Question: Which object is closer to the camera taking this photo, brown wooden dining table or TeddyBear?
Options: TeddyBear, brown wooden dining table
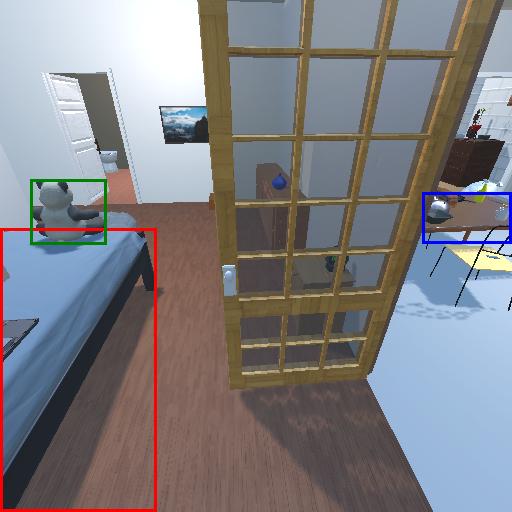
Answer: TeddyBear